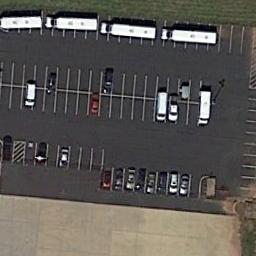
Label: parking_lot